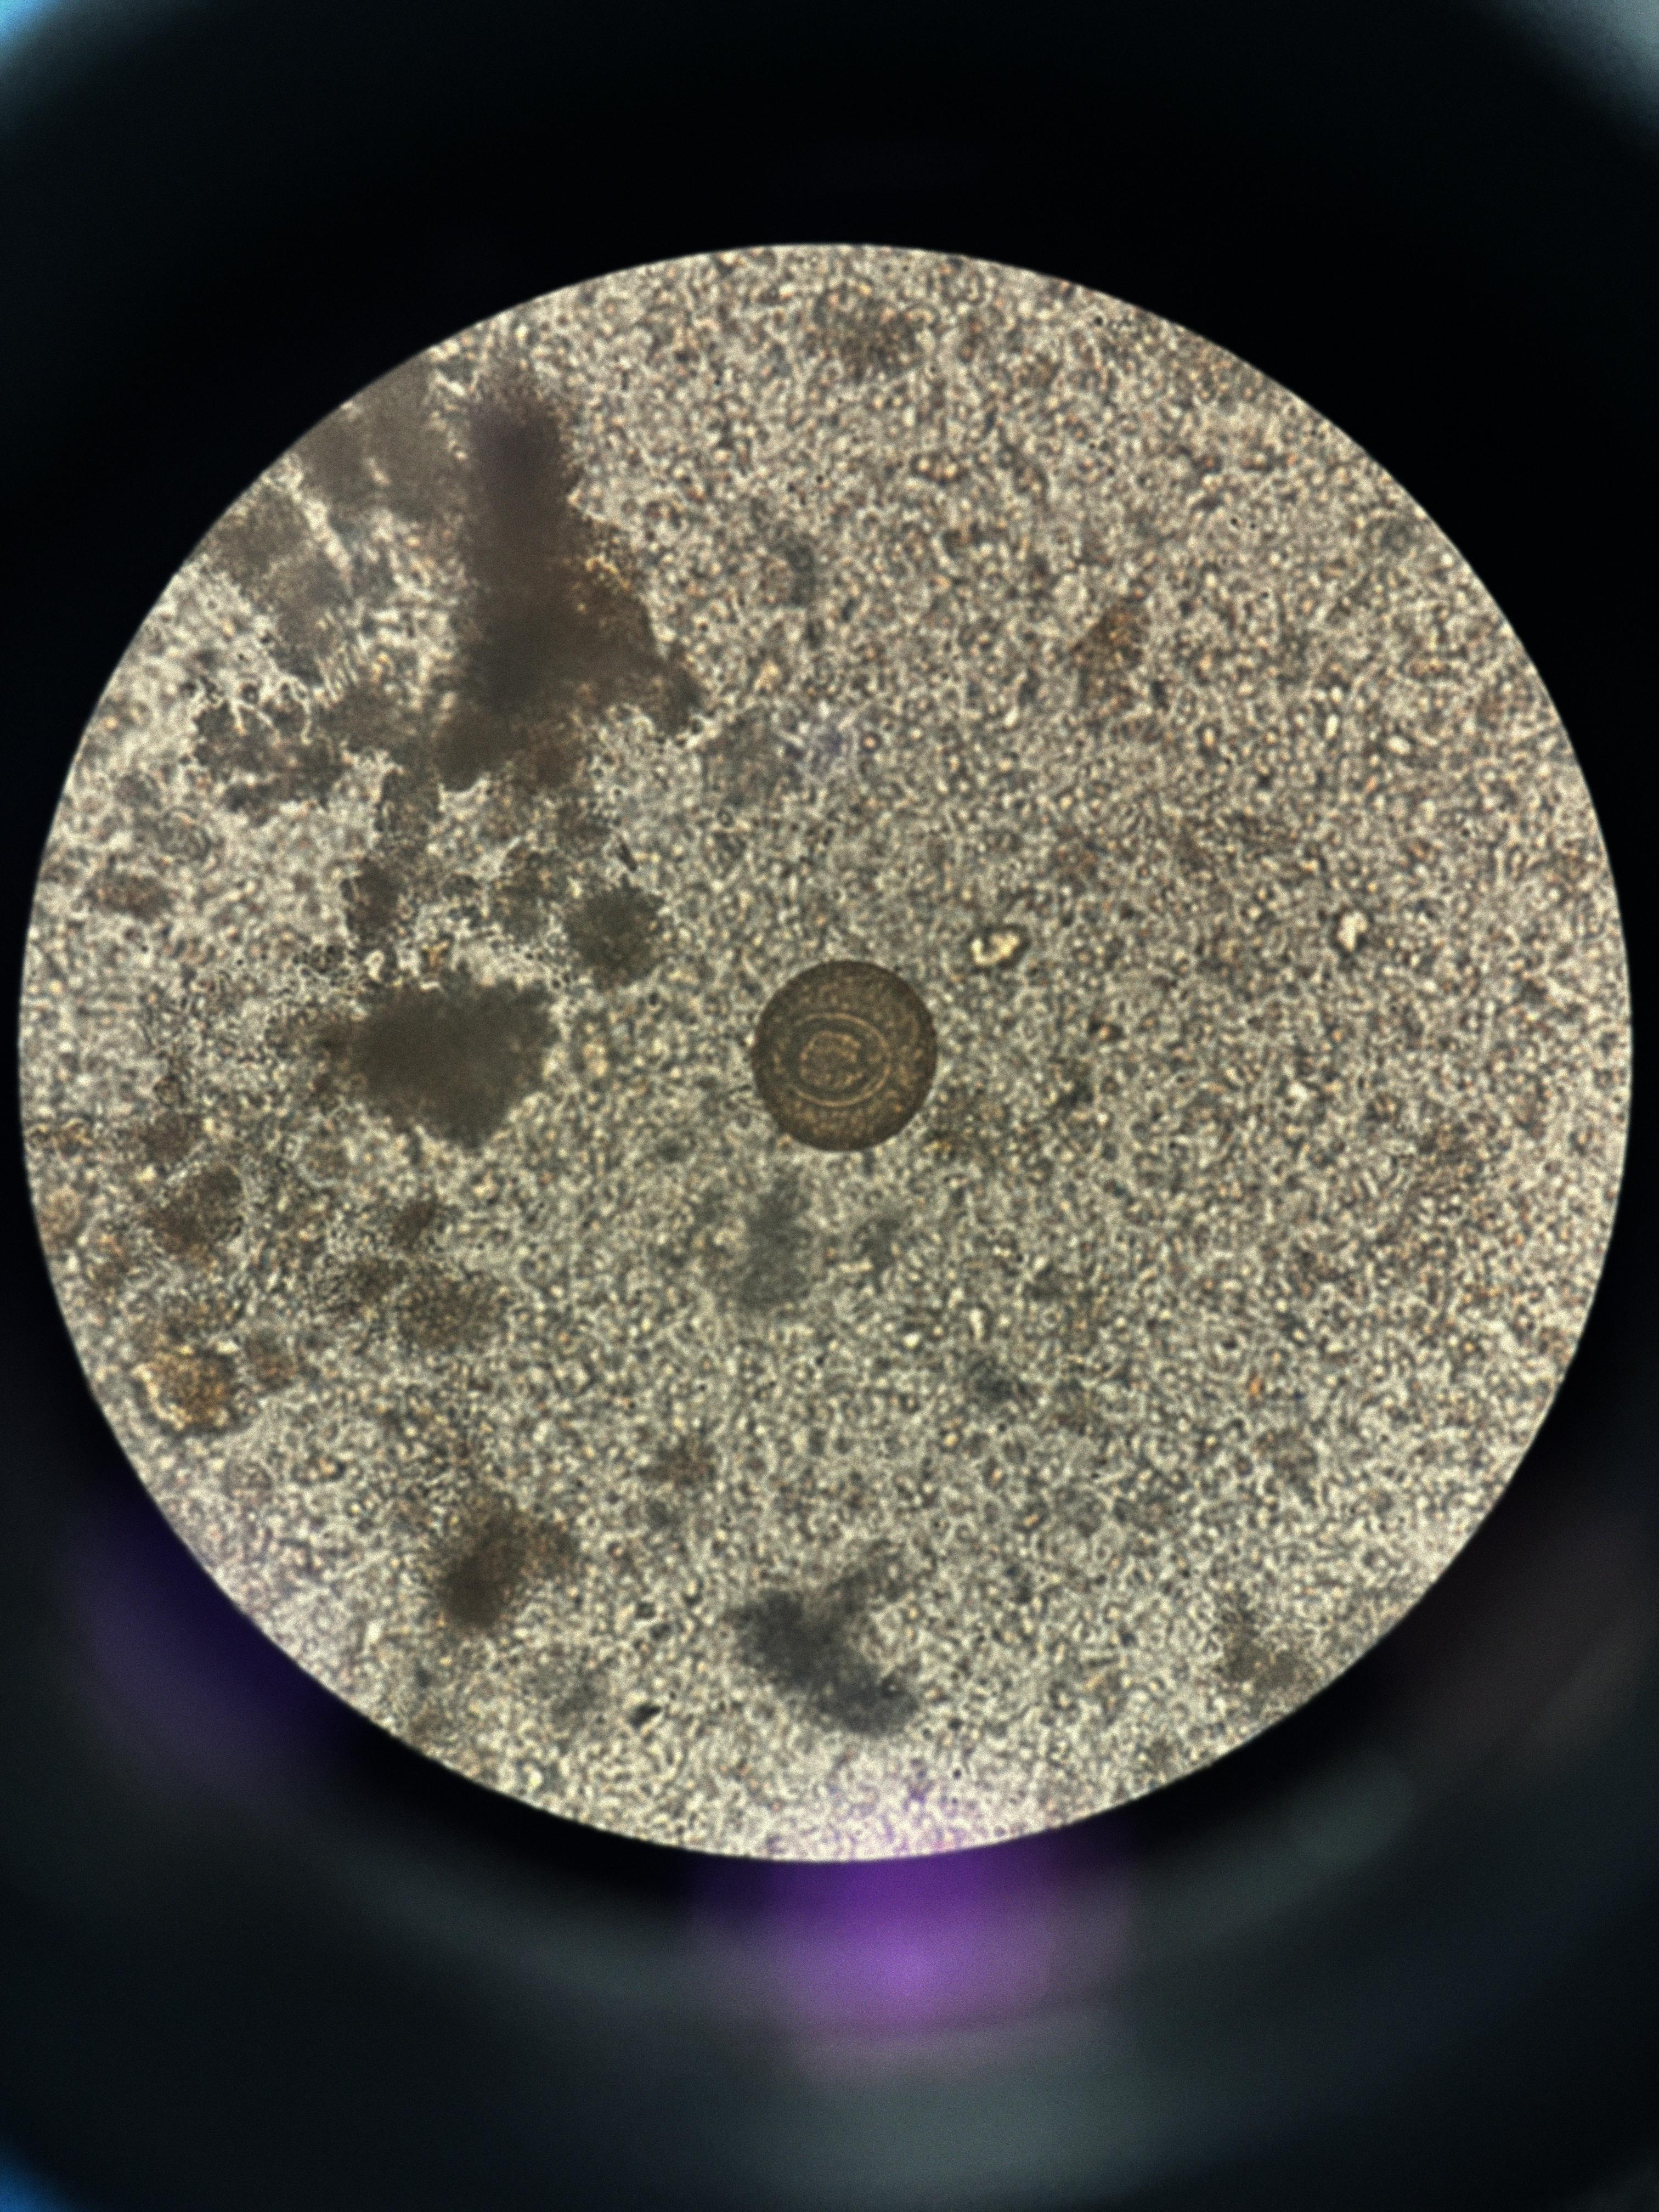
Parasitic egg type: Hymenolepis diminuta